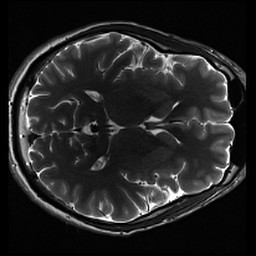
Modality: inplaneT2
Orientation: axial